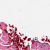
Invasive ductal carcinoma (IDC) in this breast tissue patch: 0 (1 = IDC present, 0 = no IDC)